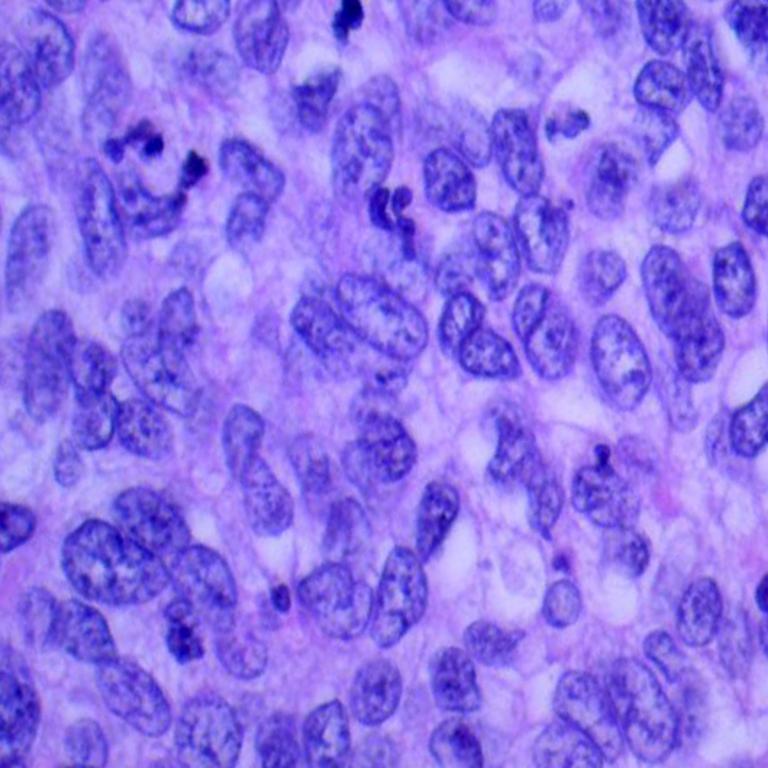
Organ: lung
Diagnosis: squamous carcinomas